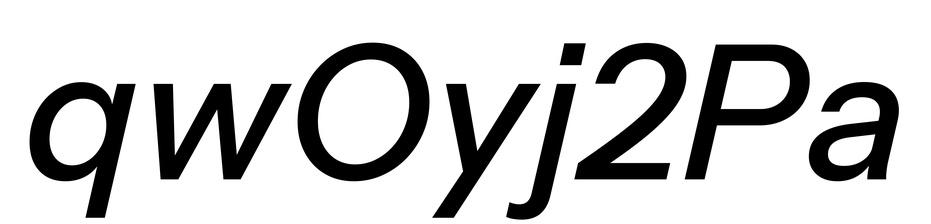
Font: InstrumentSans-Italic_Medium_Italic